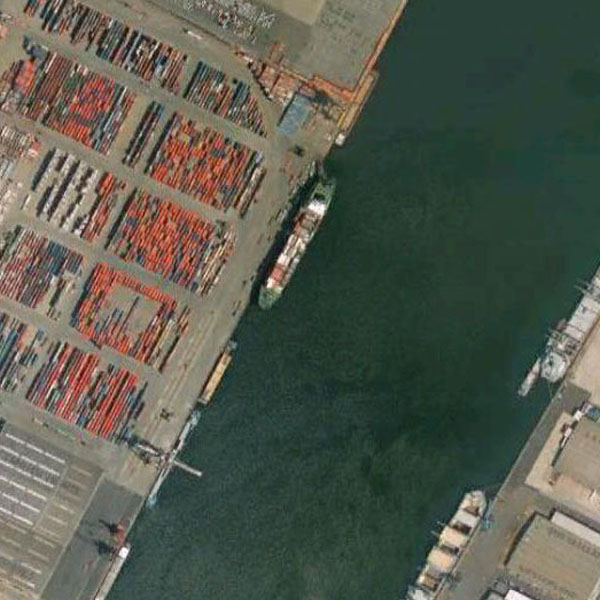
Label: Port